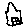
Label: house